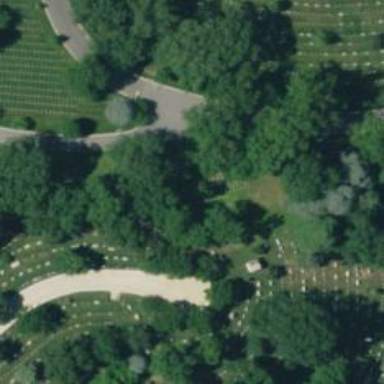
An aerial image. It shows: Historic tomb with tombstone.